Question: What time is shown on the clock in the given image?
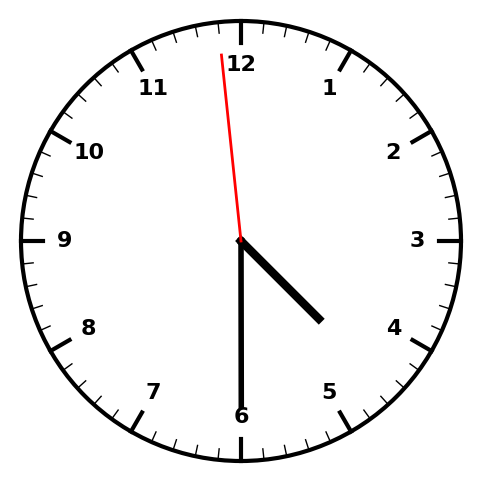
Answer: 04:29:59